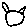
Label: cat